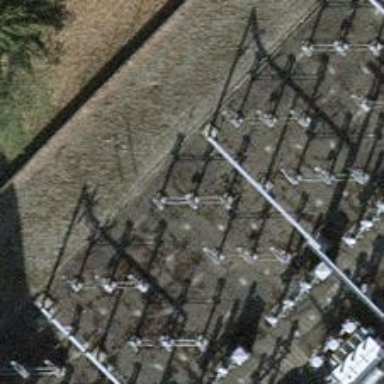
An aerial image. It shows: Power line with 3 cables. The line type is busbar.